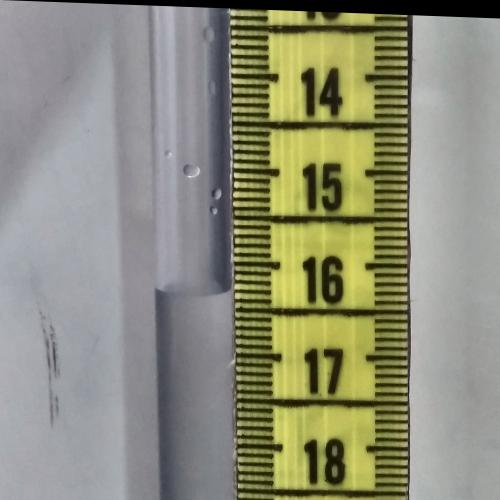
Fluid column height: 16.3 cm